Question: Recently I switched to the v7 Support Library to integrate Material Design elements.
Since then, my contextual action mode is displayed on top of my action bar instead of replacing it (like in another activity of my app).
-
I can't figure out why this is happening, because the code for starting and preparing the 'ActionMode' are nearly the same in both activities. I always start them with 'startActionMode(actionModeCallback);' and then inflate the menu.
If you need code samples, feel free to ask. Any help would be appreciated.
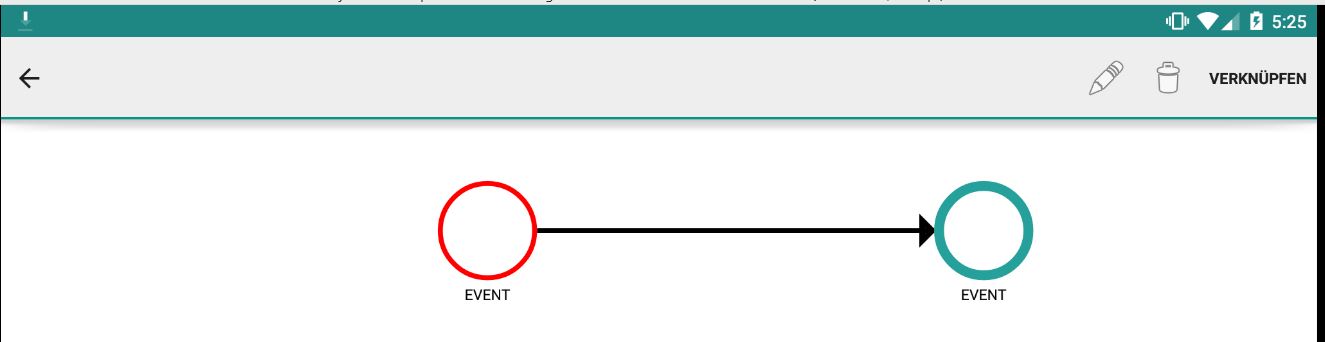
Answer: Solved it myself: I didn't use the 'ActionMode' version from the support library.